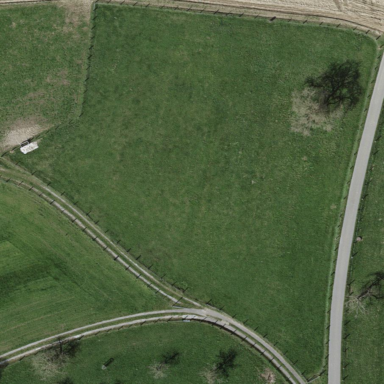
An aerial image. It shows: Fence surrounding meadow.